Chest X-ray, PA view. Patient: 13 years old, sex F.
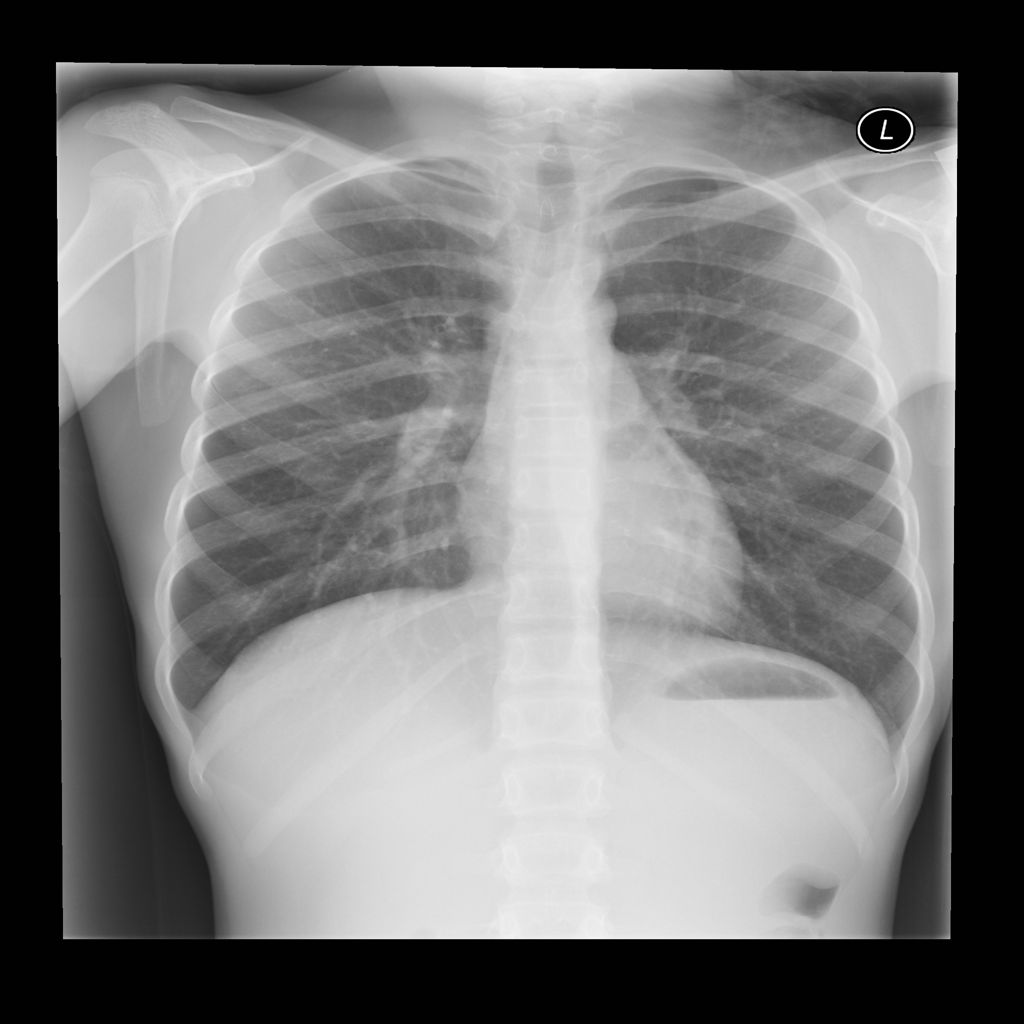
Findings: No Finding